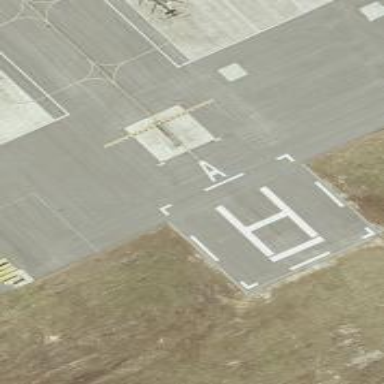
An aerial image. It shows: Image of helipad at airport.